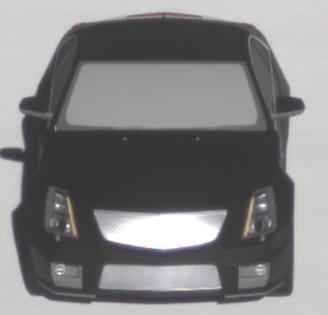
Make: Cadillac
Model: CTS-V
Detailed model: CTS-V (II) Limousine
Model produced from: 2008/11
Model produced until: 2010/12
Doors: 4
Color: black
Road condition: dry road
Daytime: morning or afternoon
Contrast: high contrast